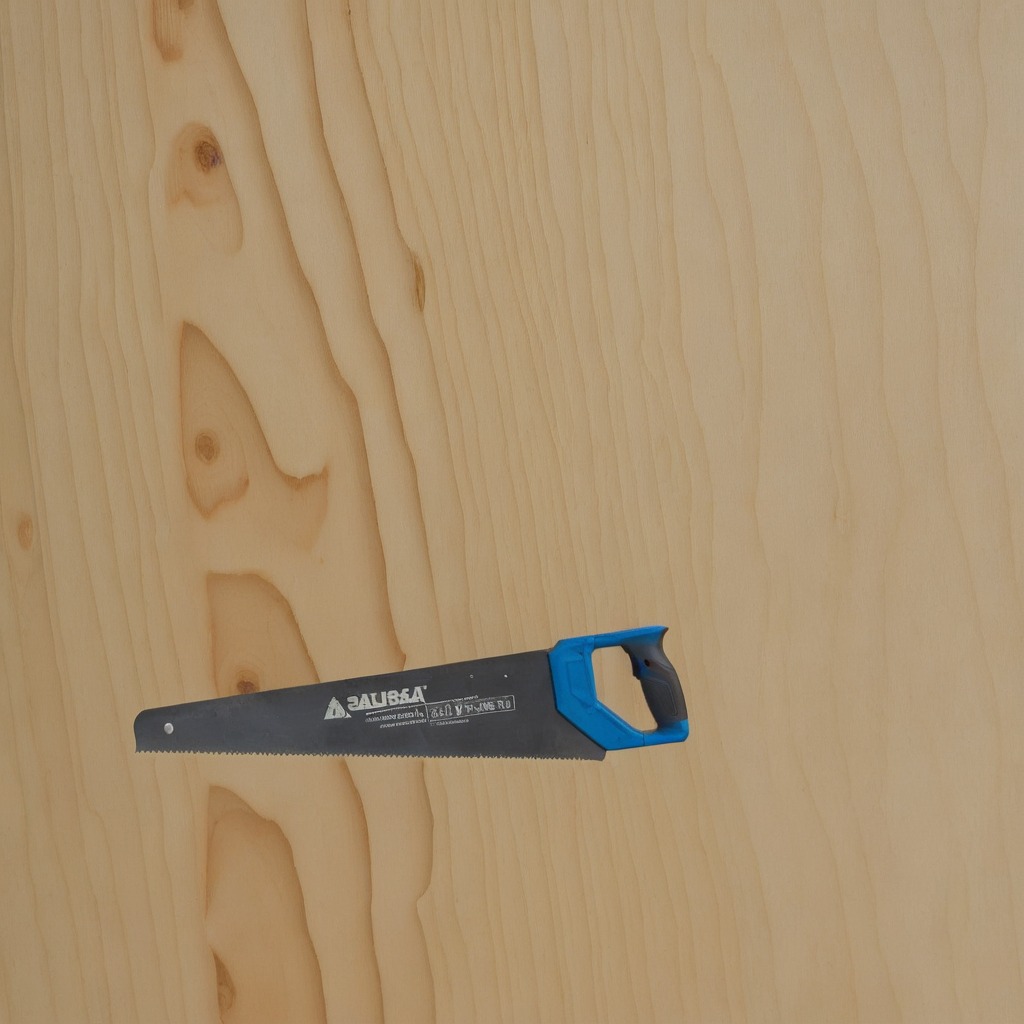
A metal saw lies on a plywood surface in a paint workshop lit by afternoon window light.